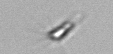
Label: Calciopappus